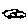
Label: car